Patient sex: F
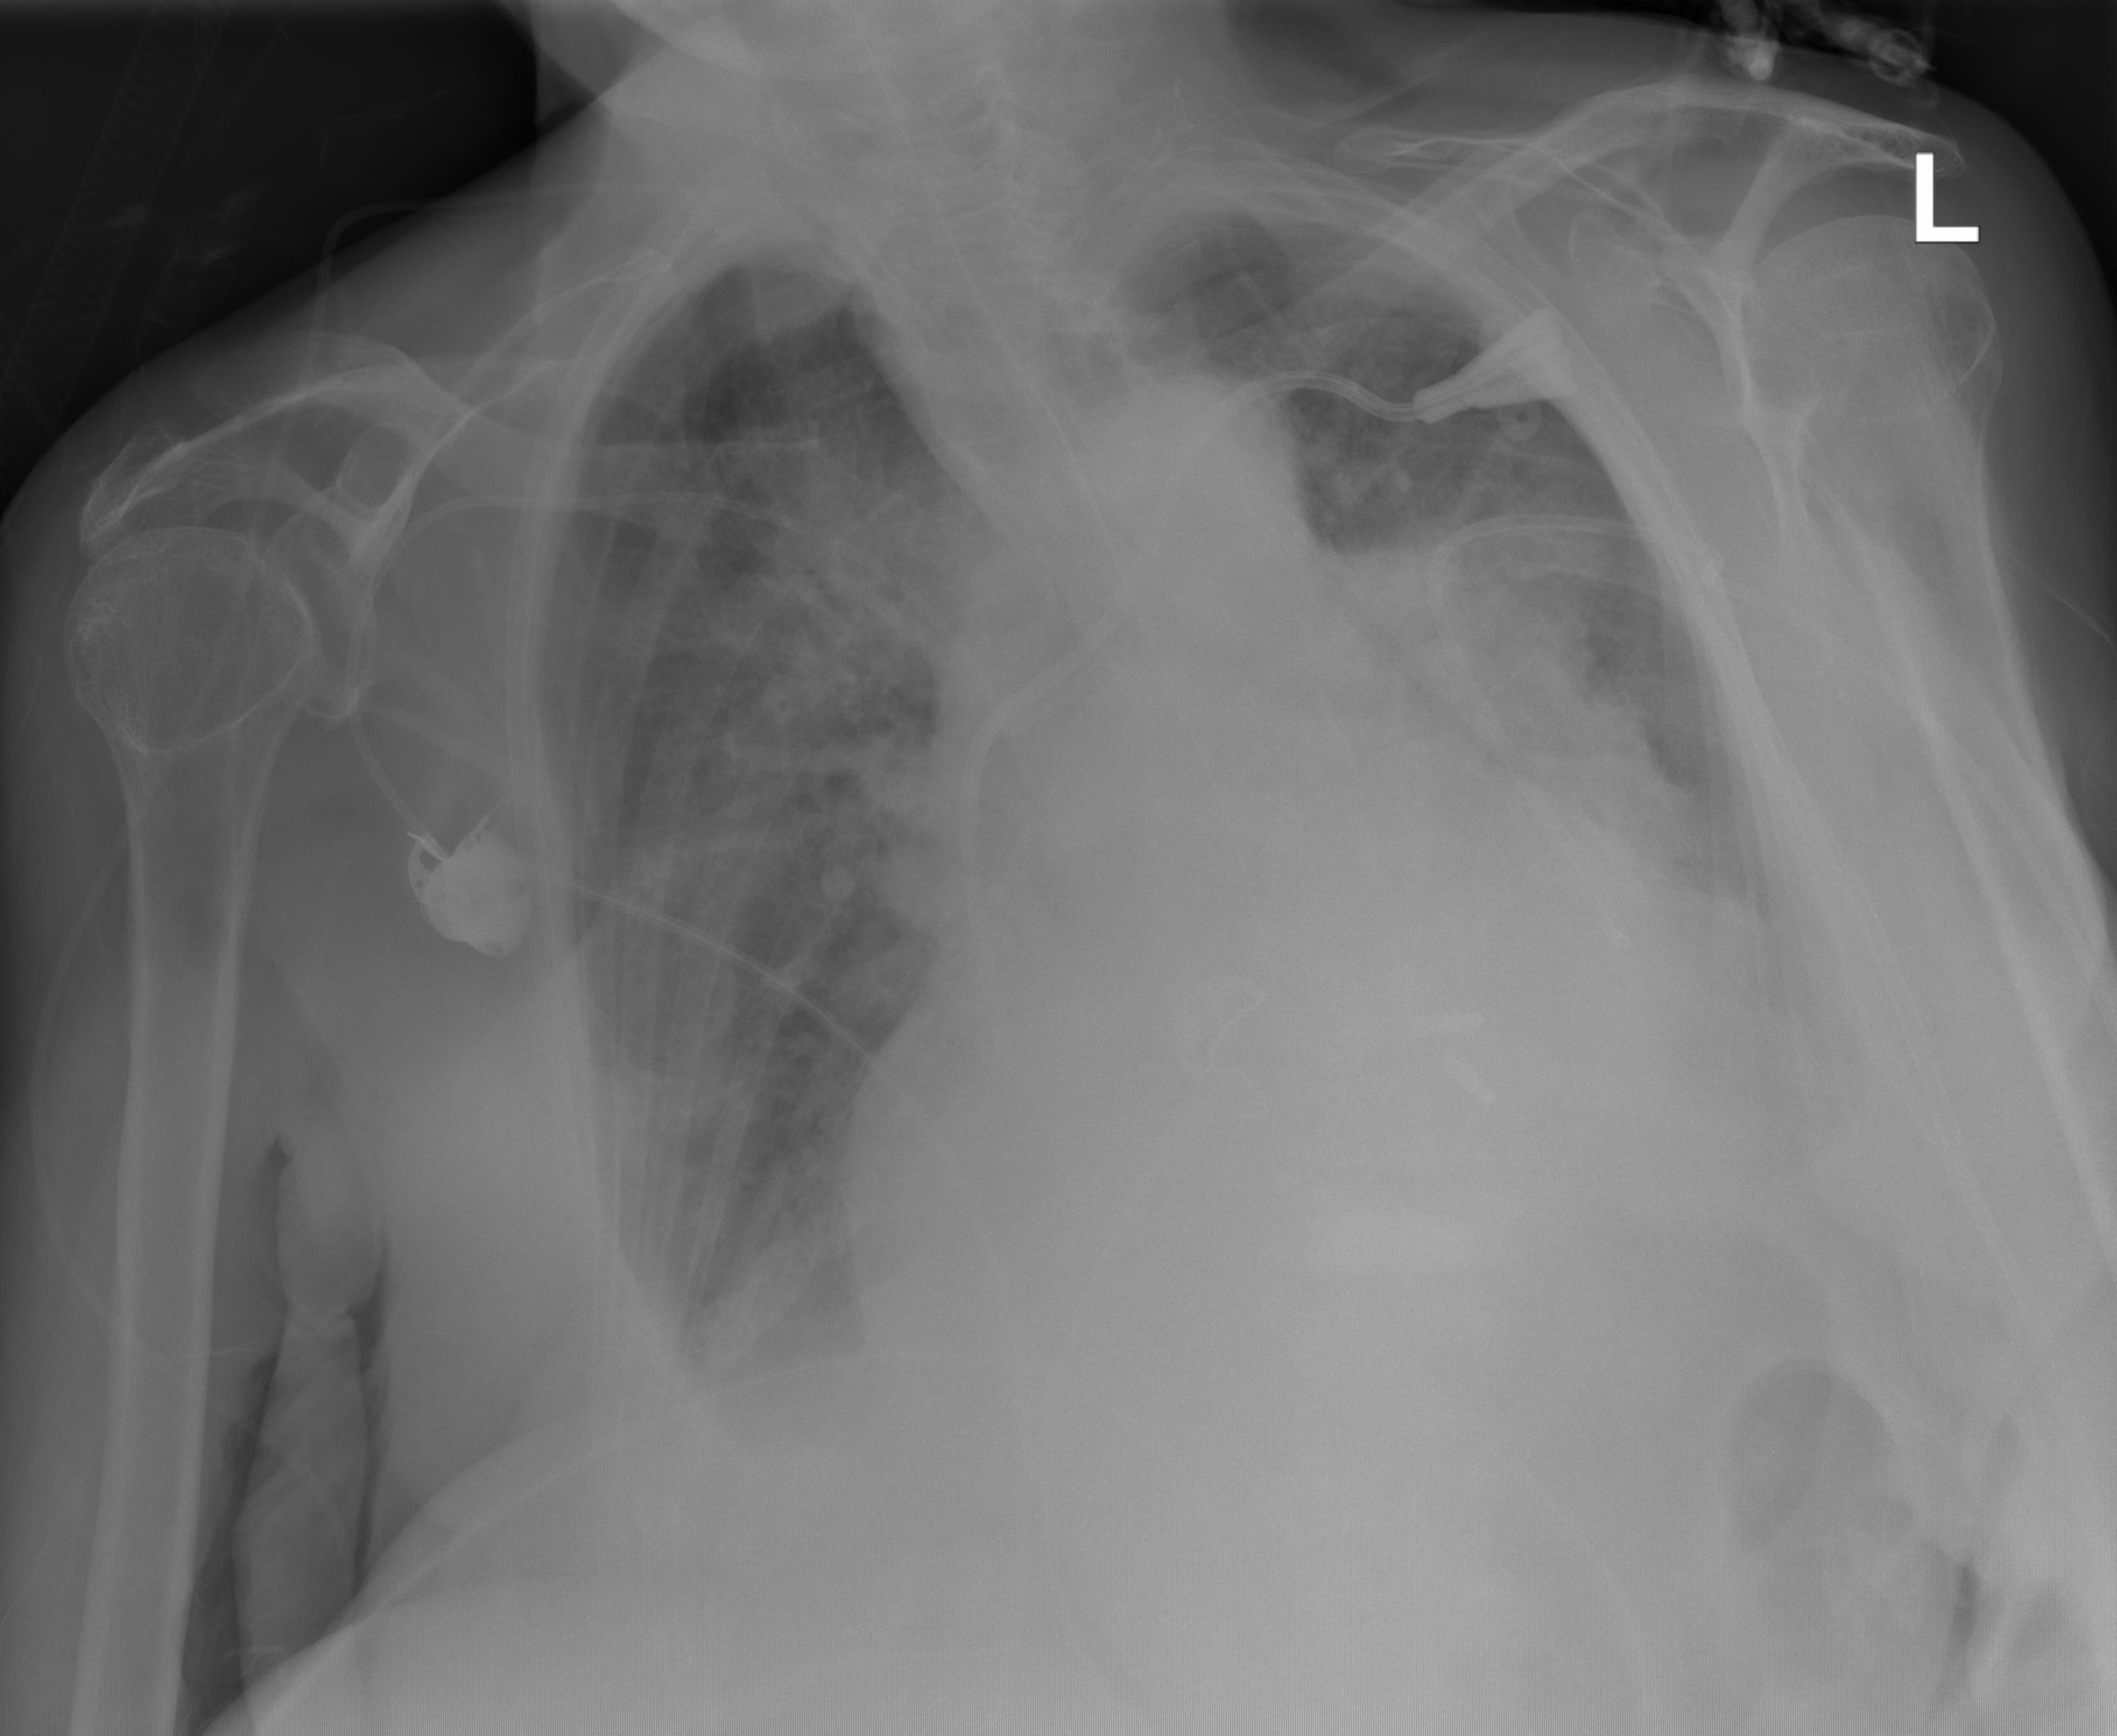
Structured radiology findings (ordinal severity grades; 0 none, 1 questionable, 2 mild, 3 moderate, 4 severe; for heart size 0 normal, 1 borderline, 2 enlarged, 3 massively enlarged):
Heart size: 3
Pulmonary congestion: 2
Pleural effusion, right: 2
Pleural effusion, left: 2
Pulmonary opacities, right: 0
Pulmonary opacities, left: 0
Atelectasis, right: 2
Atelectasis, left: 2